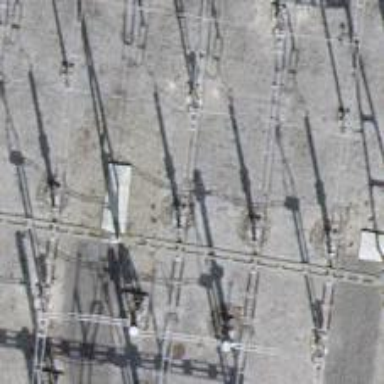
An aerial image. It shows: Insulator used in power equipment.